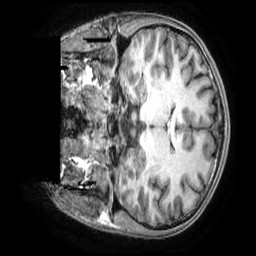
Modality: T1w
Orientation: coronal
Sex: male
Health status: healthy
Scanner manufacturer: ge